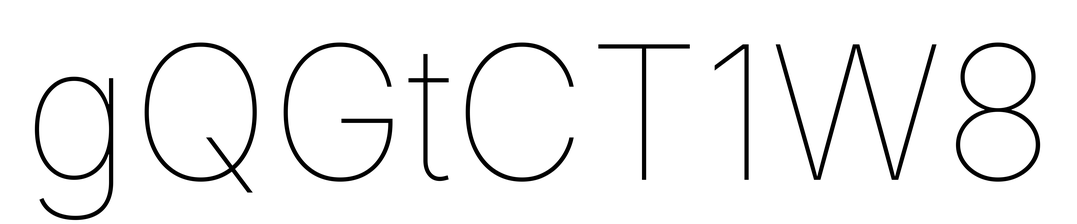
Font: Inter_Thin